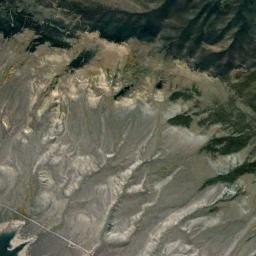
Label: mountain